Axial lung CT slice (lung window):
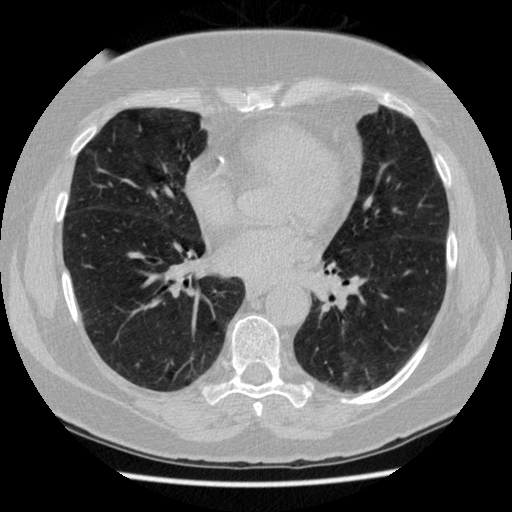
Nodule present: no